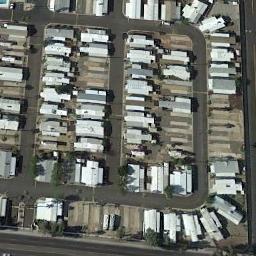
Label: mobile_home_park